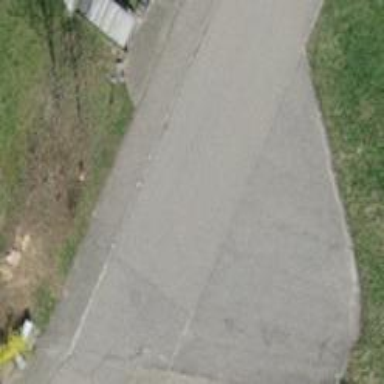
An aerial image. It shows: Turning circle on the road.